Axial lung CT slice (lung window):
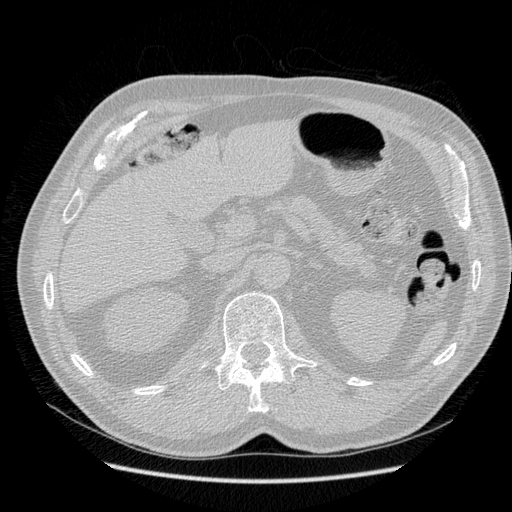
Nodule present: no